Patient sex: M
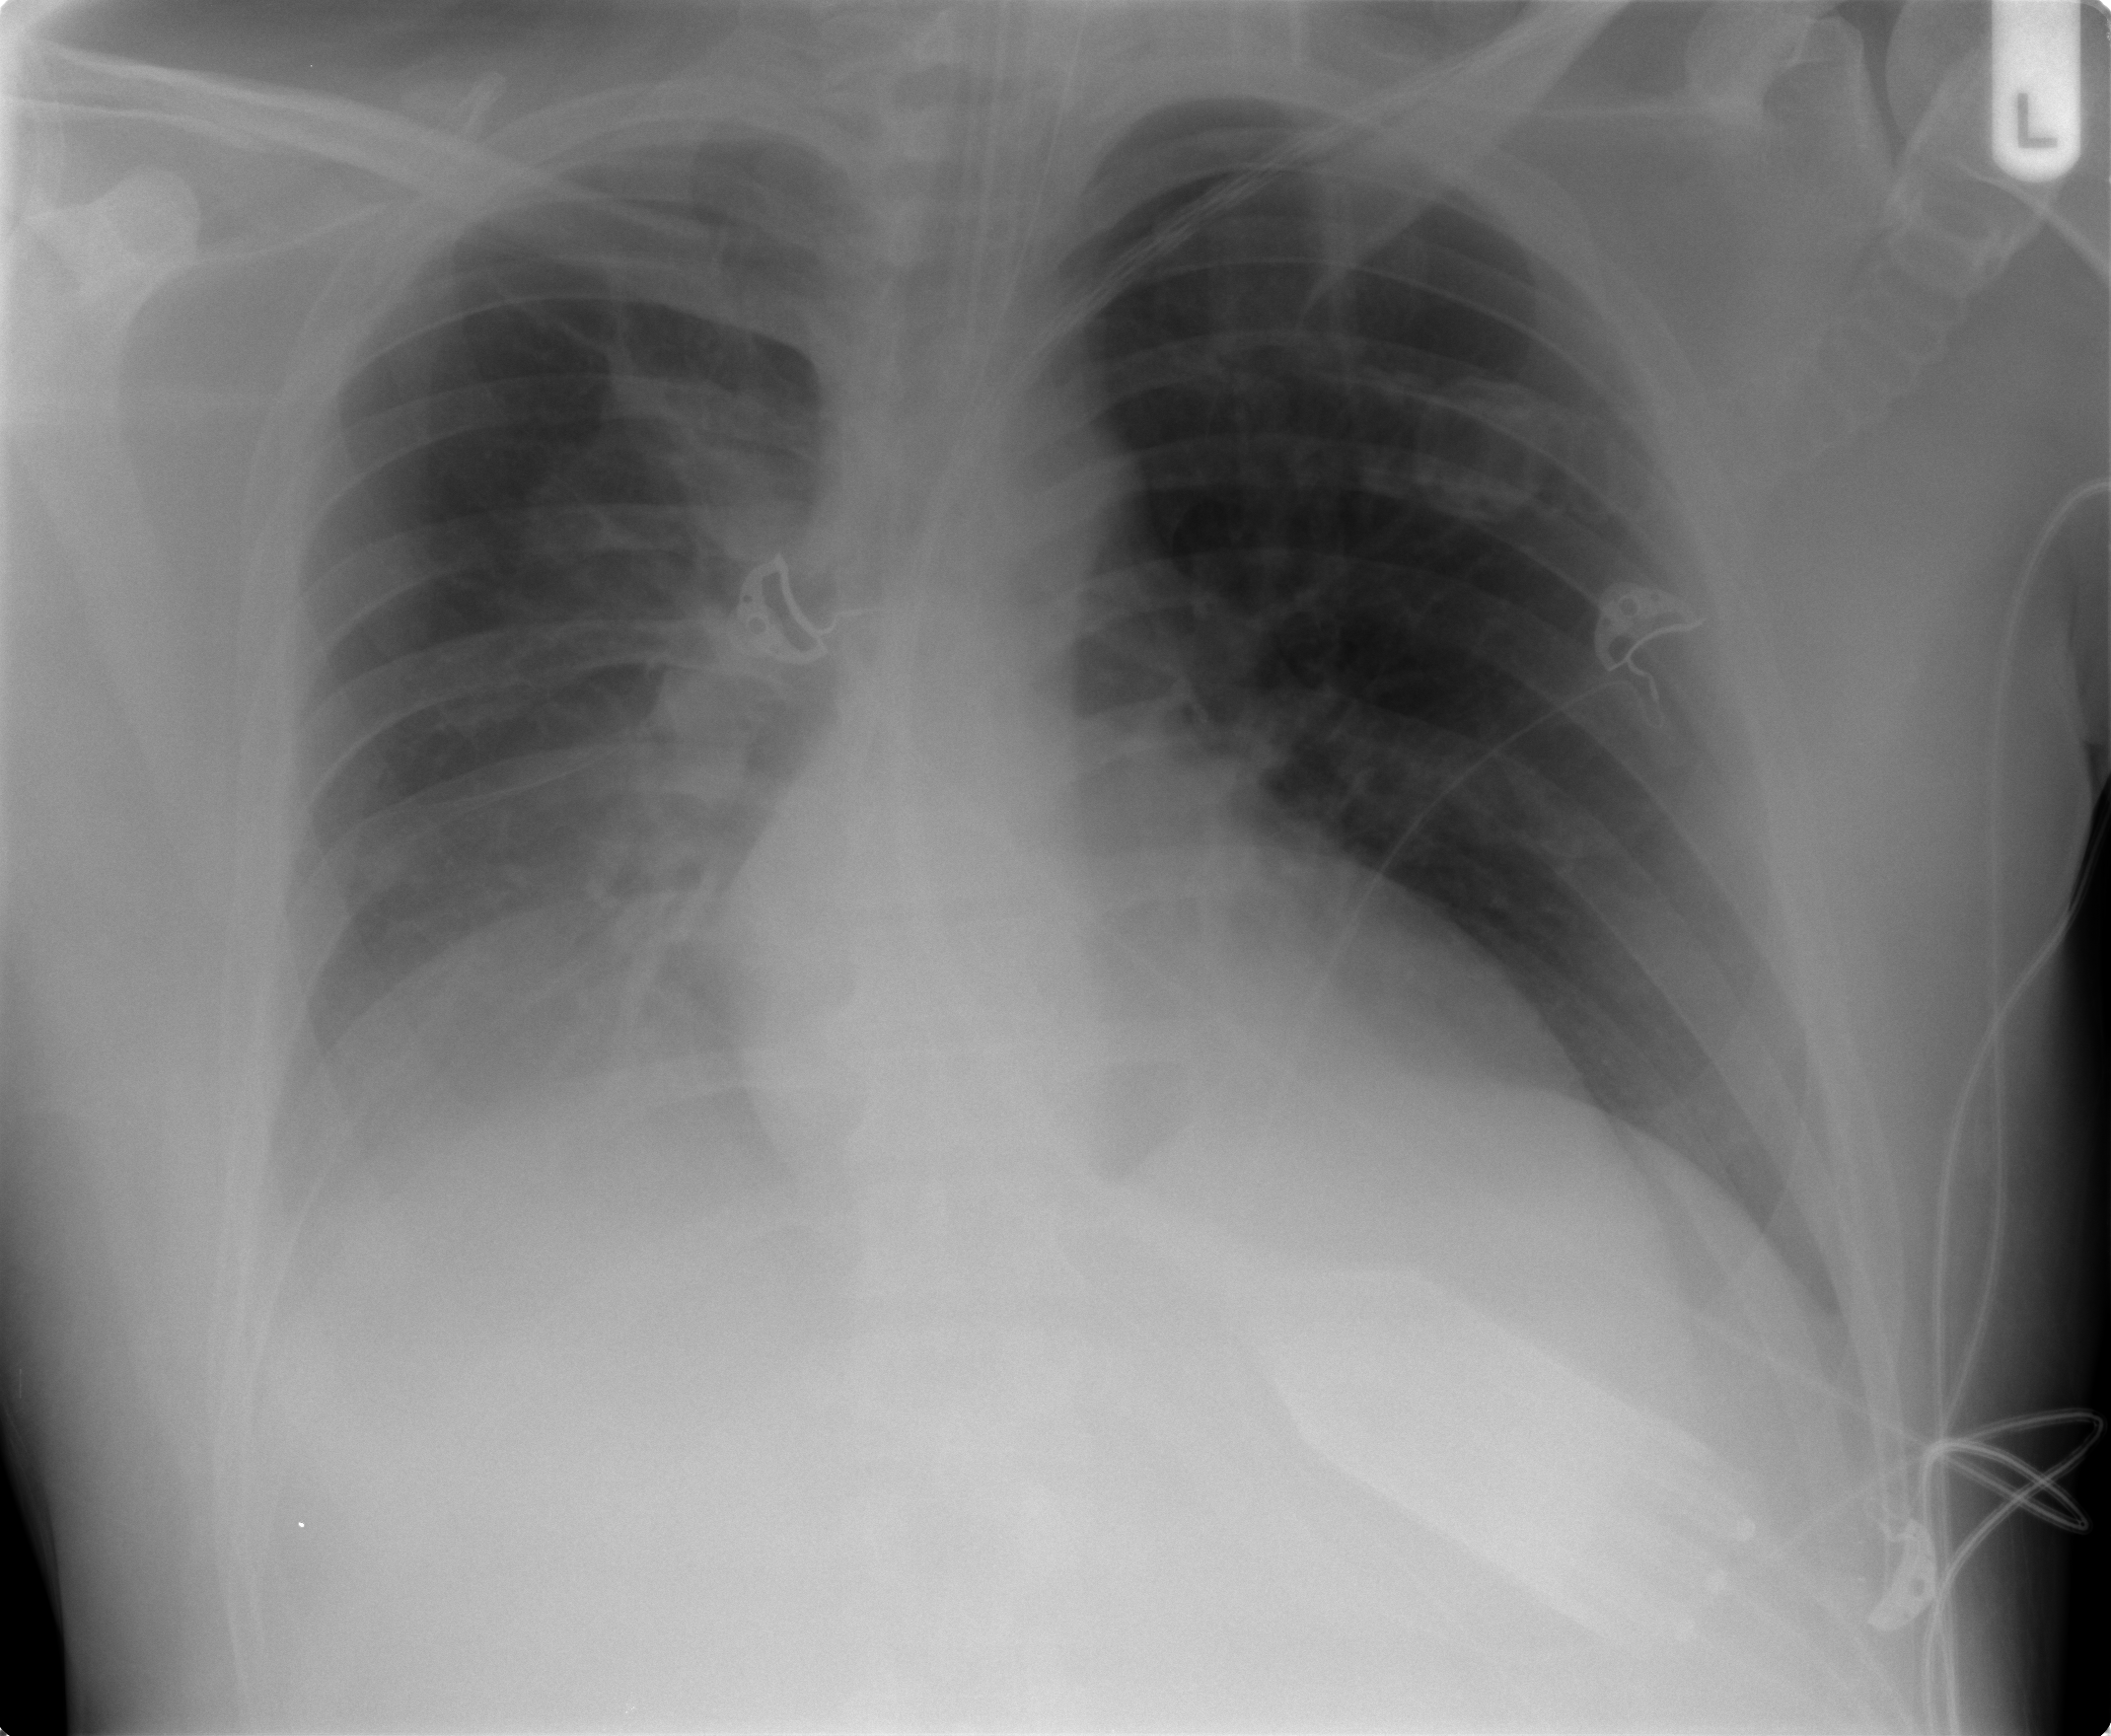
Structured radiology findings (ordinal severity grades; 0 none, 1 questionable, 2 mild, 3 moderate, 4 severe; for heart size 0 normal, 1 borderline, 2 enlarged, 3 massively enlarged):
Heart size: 2
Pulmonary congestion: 0
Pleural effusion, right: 2
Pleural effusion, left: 0
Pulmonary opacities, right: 0
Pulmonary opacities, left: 0
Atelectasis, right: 2
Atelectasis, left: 2